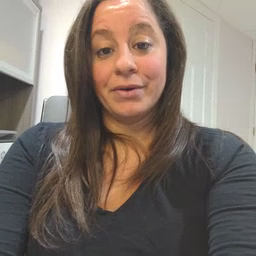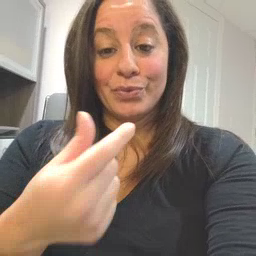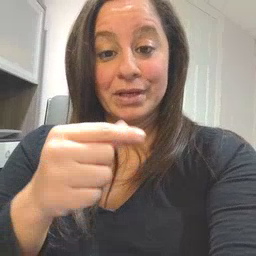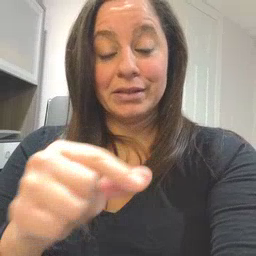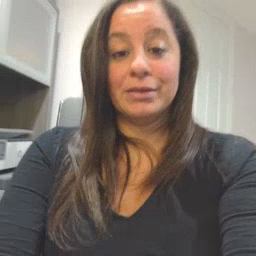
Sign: green